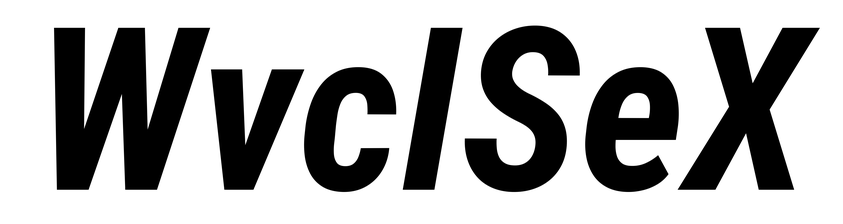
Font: Roboto-Italic_Condensed_Bold_Italic